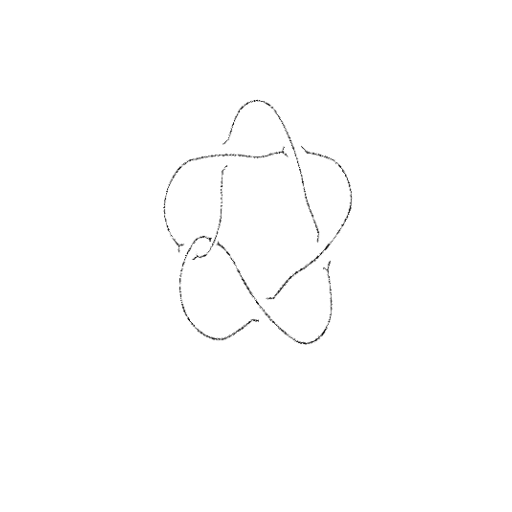
Crossing number: 6